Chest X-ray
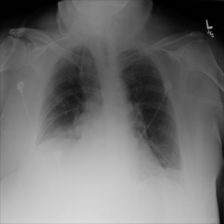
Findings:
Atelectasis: negative
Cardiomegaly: negative
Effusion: positive
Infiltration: negative
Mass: negative
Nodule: negative
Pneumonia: negative
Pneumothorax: negative
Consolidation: negative
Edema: negative
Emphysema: negative
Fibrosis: negative
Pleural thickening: negative
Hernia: negative